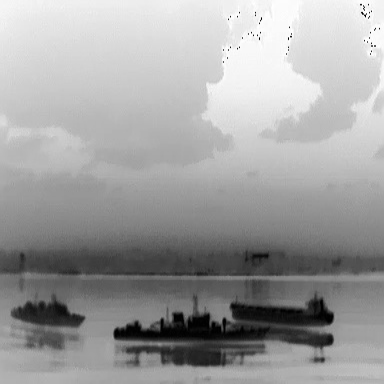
There are two warships in the infrared image.